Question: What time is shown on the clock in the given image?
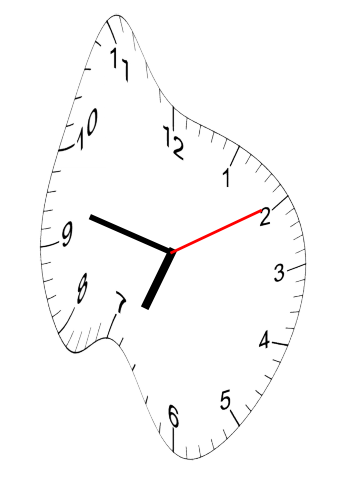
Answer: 06:47:10